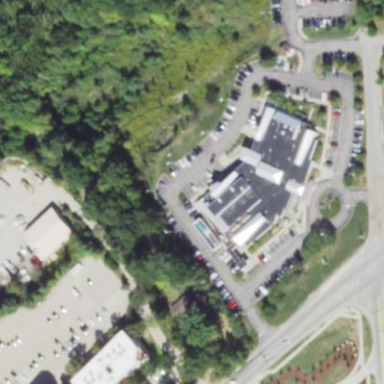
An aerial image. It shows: Healthcare clinic.